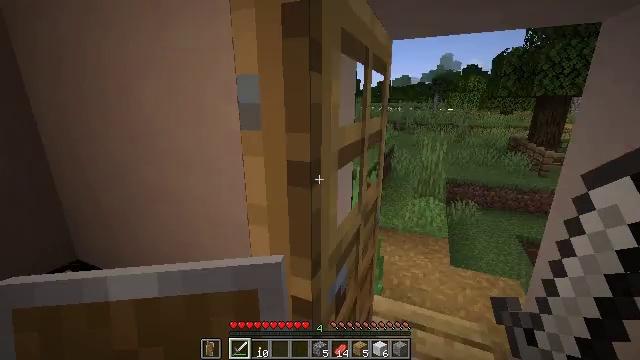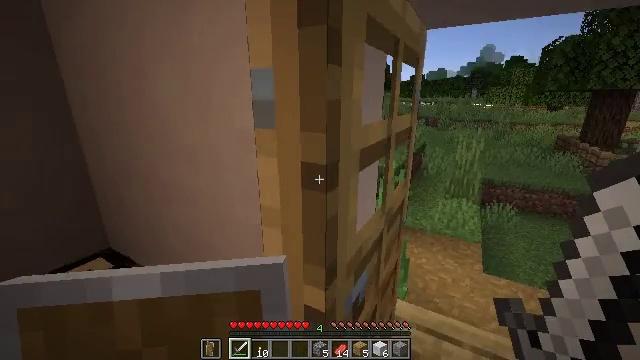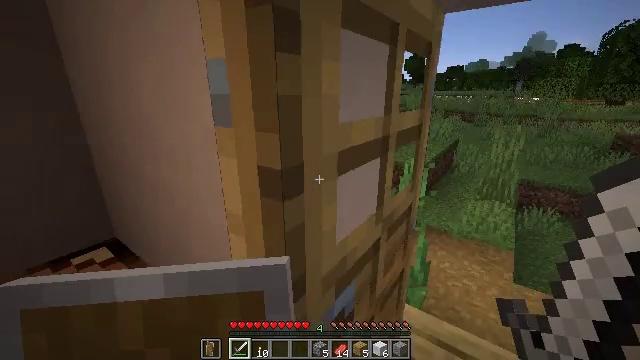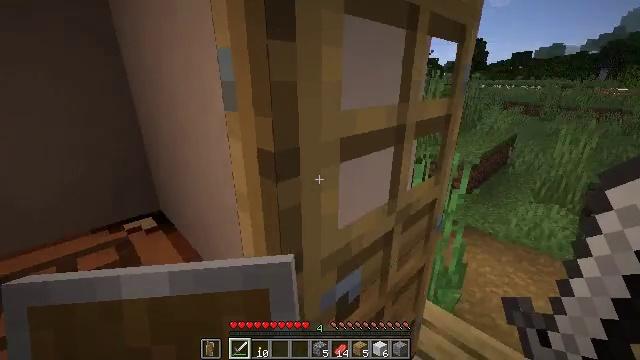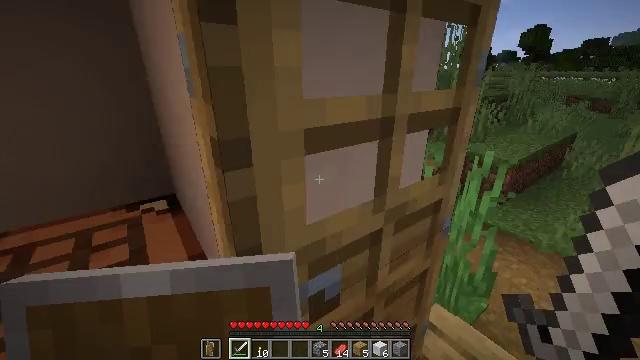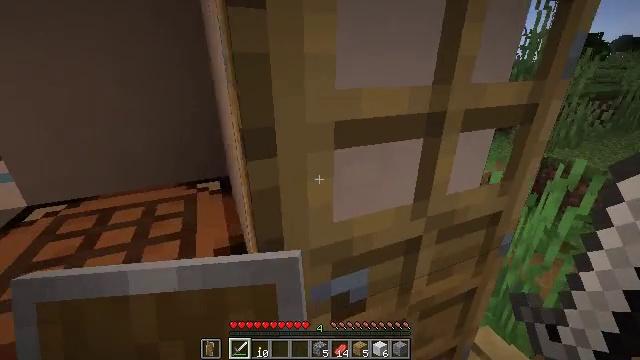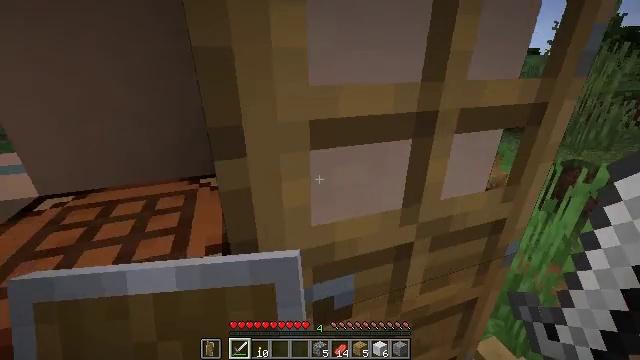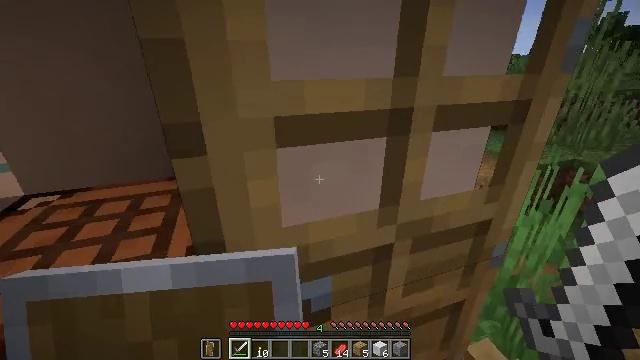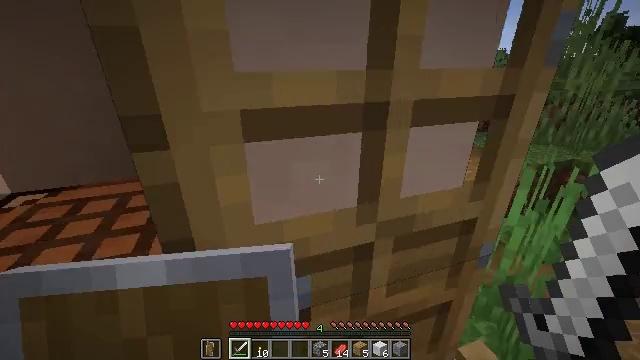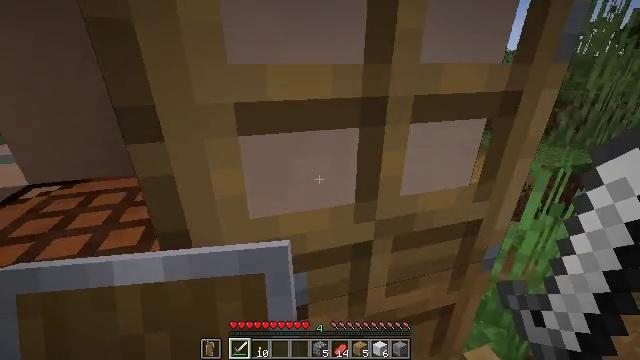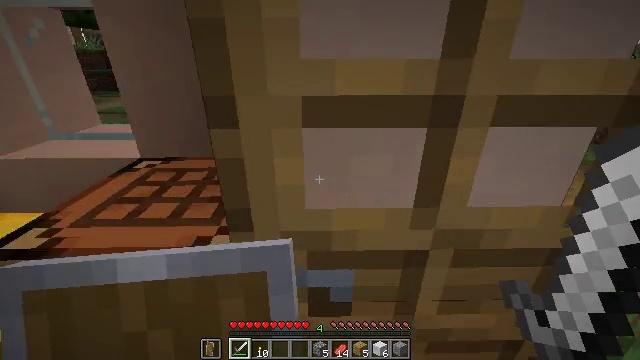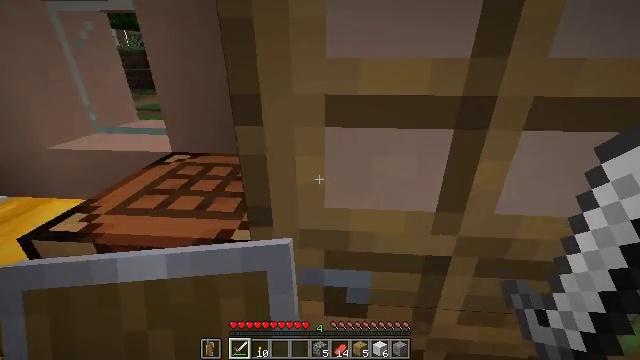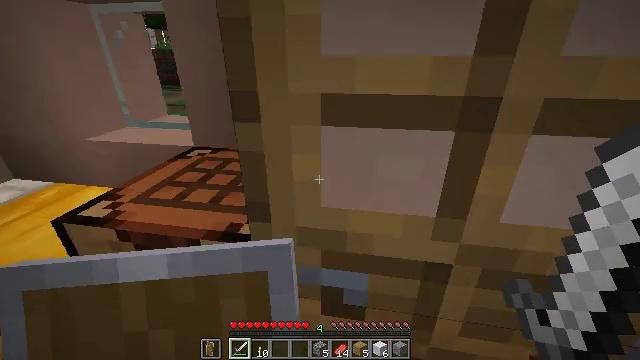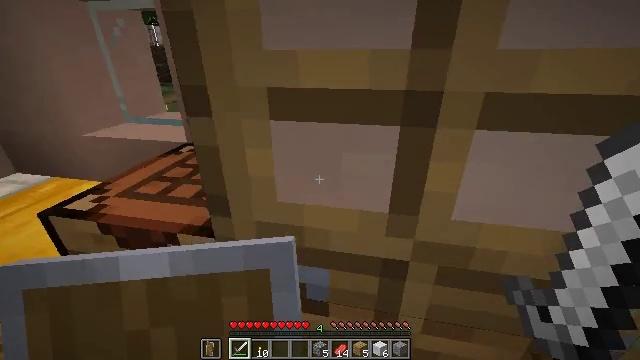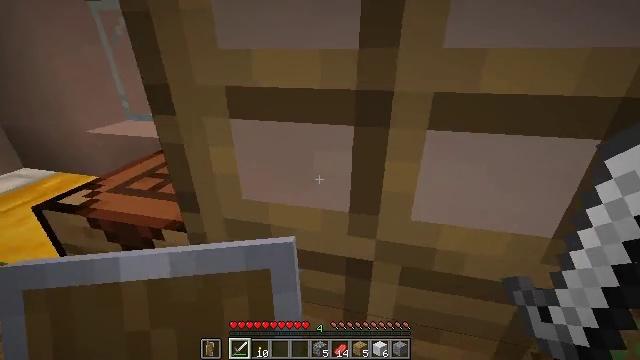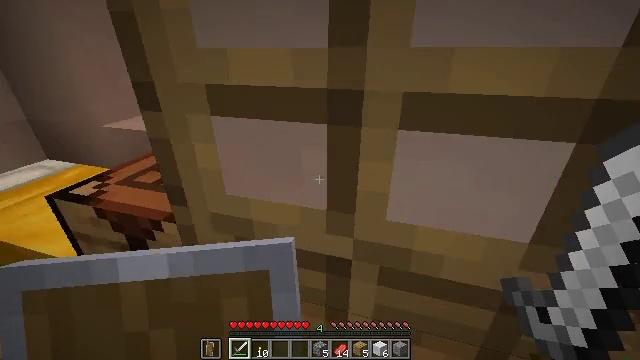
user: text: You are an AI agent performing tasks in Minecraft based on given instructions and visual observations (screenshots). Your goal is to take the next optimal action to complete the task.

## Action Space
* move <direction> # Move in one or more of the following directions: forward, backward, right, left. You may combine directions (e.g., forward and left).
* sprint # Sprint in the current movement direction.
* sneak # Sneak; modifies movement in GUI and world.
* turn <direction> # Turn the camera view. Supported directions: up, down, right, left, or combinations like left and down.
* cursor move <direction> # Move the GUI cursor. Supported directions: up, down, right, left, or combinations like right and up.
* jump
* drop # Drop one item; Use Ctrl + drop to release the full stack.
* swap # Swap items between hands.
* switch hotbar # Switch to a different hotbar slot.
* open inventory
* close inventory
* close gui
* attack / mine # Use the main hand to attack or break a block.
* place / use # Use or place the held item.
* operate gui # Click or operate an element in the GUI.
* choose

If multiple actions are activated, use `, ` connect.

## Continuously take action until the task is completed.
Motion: motion action
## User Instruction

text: Collect the oak door by breaking it.
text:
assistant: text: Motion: move right, turn left and down
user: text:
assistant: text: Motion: move right, turn left and down
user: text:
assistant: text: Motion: move right, turn left and down
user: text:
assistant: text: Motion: move right, turn left and down
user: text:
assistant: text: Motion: move right, turn left and down
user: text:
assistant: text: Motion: turn left
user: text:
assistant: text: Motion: no_op
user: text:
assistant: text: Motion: no_op
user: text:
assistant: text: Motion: turn left
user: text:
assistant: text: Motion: turn left
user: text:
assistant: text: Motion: turn left
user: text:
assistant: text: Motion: move right, turn left
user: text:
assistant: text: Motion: move right, turn left
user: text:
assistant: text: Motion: turn left
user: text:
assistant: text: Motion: turn left
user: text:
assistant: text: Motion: no_op
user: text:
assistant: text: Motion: no_op
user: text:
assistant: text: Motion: close inventory
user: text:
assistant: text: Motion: close inventory
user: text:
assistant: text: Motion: cursor move right, close inventory
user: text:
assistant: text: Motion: cursor move right and down, open gui
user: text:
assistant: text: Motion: cursor move right and down
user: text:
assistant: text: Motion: cursor move right
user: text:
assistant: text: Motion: no_op
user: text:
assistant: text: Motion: no_op
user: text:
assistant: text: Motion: no_op
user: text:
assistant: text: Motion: no_op
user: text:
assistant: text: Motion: no_op
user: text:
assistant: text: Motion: no_op
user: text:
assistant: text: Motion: no_op